Question: I am trying to have 2 "shadows" on the background of the below plot. These shadows should represent the density of the orange and blue points separately. Does it make sense?
Here is the ggplot to improve:

Here is the code and the data (matrix 'df') I used to create this plot:
'''
PC1 PC2 aa
A_akallopisos 0.043272525 <PHONE> 2
A_akindynos -0.020707141 -<PHONE> 1
A_allardi -0.020277664 -<PHONE> 2
A_barberi -0.023165596 <PHONE> 2
A_bicinctus -0.025354572 -<PHONE> 2
A_chrysogaster 0.012608835 -<PHONE> 2
A_chrysopterus -0.022402365 -<PHONE> 1
A_clarkii -0.014474658 -<PHONE> 1
A_ephippium -0.016859412 <PHONE> 2
A_frenatus -0.024190876 <PHONE> 2
A_latezonatus -0.010718845 -<PHONE> 1
A_latifasciatus -0.005645811 -<PHONE> 2
A_mccullochi -0.031664307 -<PHONE> 2
A_melanopus -0.026915545 <PHONE> 2
A_nigripes 0.023420045 <PHONE> 2
A_ocellaris 0.052042539 <PHONE> 2
A_omanensis -0.020387101 <PHONE> 2
A_pacificus 0.042406273 -<PHONE> 2
A_percula 0.034591721 <PHONE> 2
A_perideraion 0.052830132 <PHONE> 2
A_polymnus 0.030902254 -<PHONE> 2
A_rubrocinctus -0.033318659 <PHONE> 2
A_sandaracinos 0.055839755 <PHONE> 2
A_sebae 0.021767793 -<PHONE> 2
A_tricinctus -0.016230301 -<PHONE> 1
P_biaculeatus -0.014466403 <PHONE> 2
ggplot(data=df,aes(x=PC1, y=PC2, color=factor(aa), label=rownames(df))) + ggtitle(paste('Site ndeg ',Sites_names[j],sep='')) +geom_smooth(se=F, method='lm')+ geom_point() + scale_color_manual(name='mutation', values = c("darkorange2","cornflowerblue"), labels = c("A","S")) + geom_text(hjust=0.5, vjust=-1 ,size=3) + xlim(-0.05,0.07)
'''
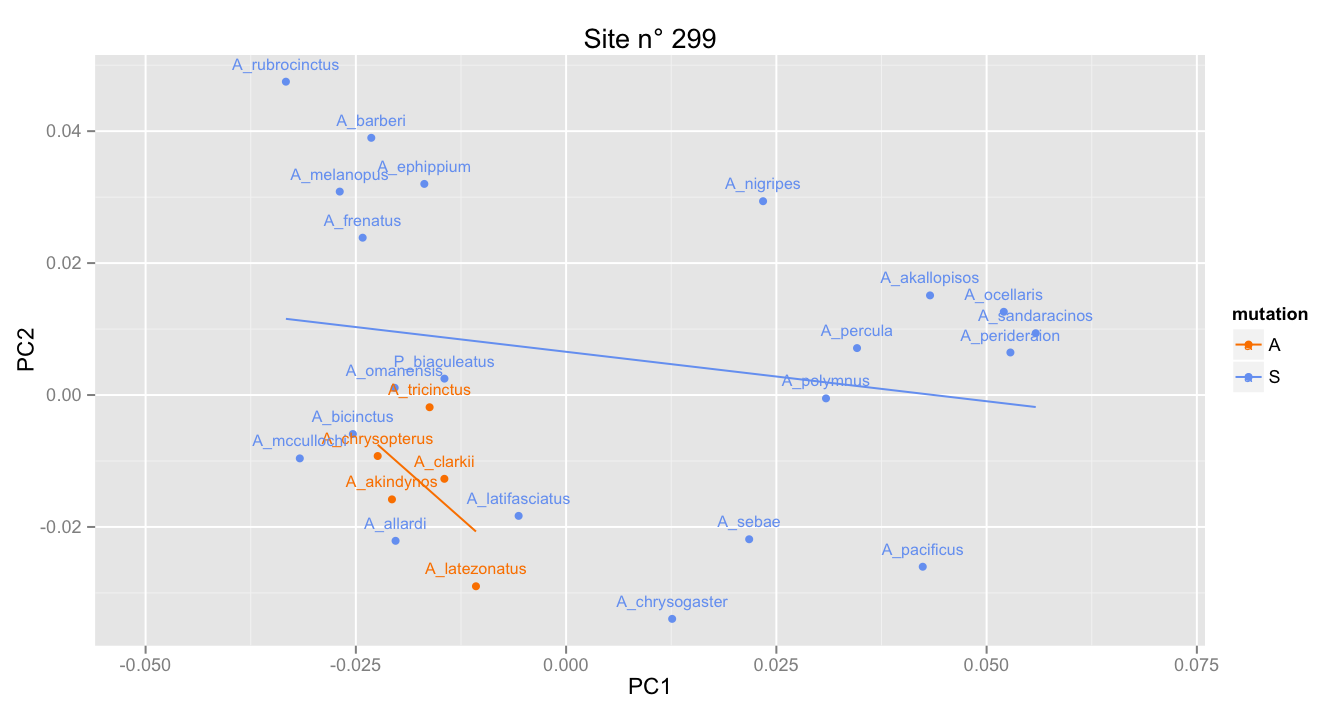
Answer: Here are some possible approaches using 'stat_density2d()' with 'geom="polygon"' and mapping or setting 'alpha' transparency for the density fill regions. If you are willing to experiment with some the parameters, I think you can get some very useful plots. Specifically, you may want to adjust the following:
1. n controls the smoothness of the density polygon.
2. h is the bandwidth of the density estimation.
3. bins controls the number of density levels.

'''
df = read.table(header=TRUE, text=
" PC1 PC2 aa
A_akallopisos 0.043272525 <PHONE> 2
A_akindynos -0.020707141 -<PHONE> 1
A_allardi -0.020277664 -<PHONE> 2
A_barberi -0.023165596 <PHONE> 2
A_bicinctus -0.025354572 -<PHONE> 2
A_chrysogaster 0.012608835 -<PHONE> 2
A_chrysopterus -0.022402365 -<PHONE> 1
A_clarkii -0.014474658 -<PHONE> 1
A_ephippium -0.016859412 <PHONE> 2
A_frenatus -0.024190876 <PHONE> 2
A_latezonatus -0.010718845 -<PHONE> 1
A_latifasciatus -0.005645811 -<PHONE> 2
A_mccullochi -0.031664307 -<PHONE> 2
A_melanopus -0.026915545 <PHONE> 2
A_nigripes 0.023420045 <PHONE> 2
A_ocellaris 0.052042539 <PHONE> 2
A_omanensis -0.020387101 <PHONE> 2
A_pacificus 0.042406273 -<PHONE> 2
A_percula 0.034591721 <PHONE> 2
A_perideraion 0.052830132 <PHONE> 2
A_polymnus 0.030902254 -<PHONE> 2
A_rubrocinctus -0.033318659 <PHONE> 2
A_sandaracinos 0.055839755 <PHONE> 2
A_sebae 0.021767793 -<PHONE> 2
A_tricinctus -0.016230301 -<PHONE> 1
P_biaculeatus -0.014466403 <PHONE> 2")
library(ggplot2)
p1 = ggplot(data=df, aes(x=PC1, y=PC2, color=factor(aa), label=rownames(df))) +
ggtitle(paste('Site ndeg ',sep='')) +
stat_density2d(aes(fill=factor(aa), alpha = ..level..),
geom="polygon", color=NA, n=200, h=0.03, bins=4) +
geom_smooth(se=F, method='lm') +
geom_point() +
scale_color_manual(name='mutation',
values = c("darkorange2","cornflowerblue"),
labels = c("A","S")) +
scale_fill_manual( name='mutation',
values = c("darkorange2","cornflowerblue"),
labels = c("A","S")) +
geom_text(hjust=0.5, vjust=-1 ,size=3, color="black") +
scale_x_continuous(expand=c(0.3, 0)) + # Zooms out so that density polygons
scale_y_continuous(expand=c(0.3, 0)) + # don't reach edges of plot.
coord_cartesian(xlim=c(-0.05, 0.07),
ylim=c(-0.04, 0.05)) # Zooms back in for the final plot.
p2 = ggplot(data=df, aes(x=PC1, y=PC2, color=factor(aa), label=rownames(df))) +
ggtitle(paste('Site ndeg ',sep='')) +
stat_density2d(aes(fill=factor(aa)), alpha=0.2,
geom="polygon", color=NA, n=200, h=0.045, bins=2) +
geom_smooth(se=F, method='lm', size=1) +
geom_point(size=2) +
scale_color_manual(name='mutation',
values = c("darkorange2","cornflowerblue"),
labels = c("A","S")) +
scale_fill_manual( name='mutation',
values = c("darkorange2","cornflowerblue"),
labels = c("A","S")) +
geom_text(hjust=0.5, vjust=-1 ,size=3) +
scale_x_continuous(expand=c(0.3, 0)) + # Zooms out so that density polygons
scale_y_continuous(expand=c(0.3, 0)) + # don't reach edges of plot.
coord_cartesian(xlim=c(-0.05, 0.07),
ylim=c(-0.04, 0.05)) # Zooms back in for the final plot.
library(gridExtra)
ggsave("plots.png", plot=arrangeGrob(p1, p2, ncol=1), width=8, height=11, dpi=120)
'''